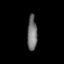
Tissue: lung
Cell type: Fibroblasts
Senescence score: 0.6137
Nuclear area (px): 336
Mean DAPI intensity: 115.1875